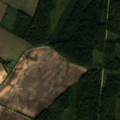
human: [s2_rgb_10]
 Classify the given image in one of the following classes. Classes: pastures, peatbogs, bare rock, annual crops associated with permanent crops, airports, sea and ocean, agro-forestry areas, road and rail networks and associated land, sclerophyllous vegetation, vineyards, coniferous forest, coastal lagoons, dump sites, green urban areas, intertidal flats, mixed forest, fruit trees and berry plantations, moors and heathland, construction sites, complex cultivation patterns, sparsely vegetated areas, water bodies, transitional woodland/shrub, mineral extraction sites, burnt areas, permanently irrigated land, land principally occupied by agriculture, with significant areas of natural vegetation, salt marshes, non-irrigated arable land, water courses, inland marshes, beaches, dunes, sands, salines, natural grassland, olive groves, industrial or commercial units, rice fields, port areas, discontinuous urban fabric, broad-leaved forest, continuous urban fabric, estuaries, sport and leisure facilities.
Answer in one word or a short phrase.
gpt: non-irrigated arable land, broad-leaved forest, mixed forest